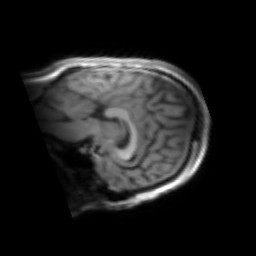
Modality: inplaneT1
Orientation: sagittal
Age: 21
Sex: male
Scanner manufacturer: siemens
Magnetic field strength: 3 T
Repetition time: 1.2 s
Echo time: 0.00251 s